Interaction volume radius: 5 \u00c5
Interaction volume height: 35 \u00c5
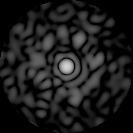
Disorder parameter: 0.8421